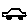
Label: car